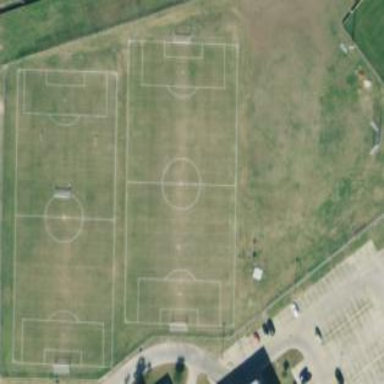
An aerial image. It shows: Soccer pitch designated for leisure and sports activities.